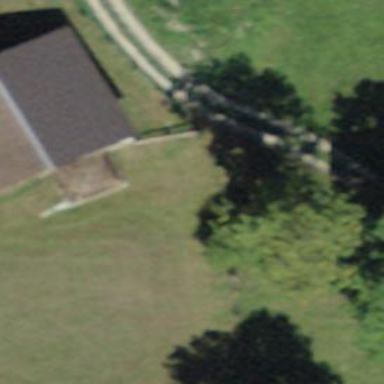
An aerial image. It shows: Barn.